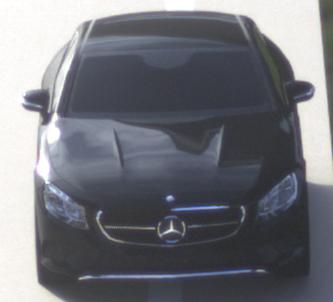
Make: Mercedes-Benz
Model: S 400 Coupé
Detailed model: S-Class (217) Coupé
Model produced from: 2015/10
Model produced until: 2017/09
Doors: 2
Color: black
Road condition: dry road
Daytime: sunrise or sunset
Contrast: medium contrast